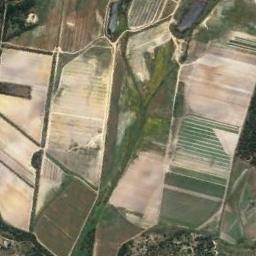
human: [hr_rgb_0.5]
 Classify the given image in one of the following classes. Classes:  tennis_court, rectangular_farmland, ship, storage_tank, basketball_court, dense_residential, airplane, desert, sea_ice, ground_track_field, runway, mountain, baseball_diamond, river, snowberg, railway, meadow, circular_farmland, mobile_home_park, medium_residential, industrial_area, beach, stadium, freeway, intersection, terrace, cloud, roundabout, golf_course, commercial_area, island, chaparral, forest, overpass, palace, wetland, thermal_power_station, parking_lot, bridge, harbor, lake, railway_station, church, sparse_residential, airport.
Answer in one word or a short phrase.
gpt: rectangular_farmland